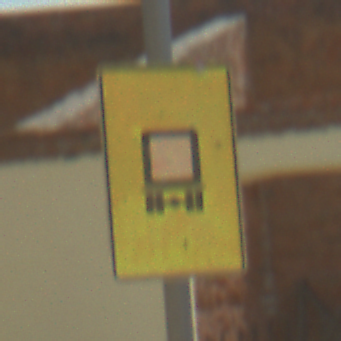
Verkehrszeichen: KennzeichnungspflichtigeFahrzeugeGefaehrlicheGueterOhnePfeilsymbol
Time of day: Midday
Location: Outdoor (Suburban)
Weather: PartlyCloudy
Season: NotSpecified
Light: Natural